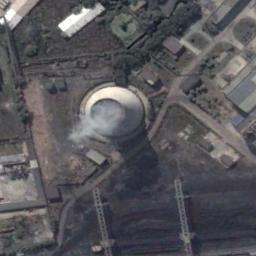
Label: thermal_power_station